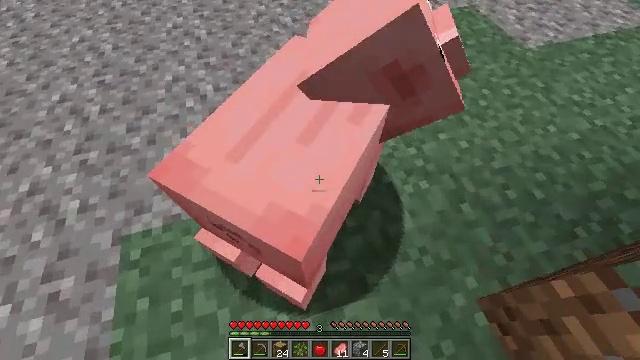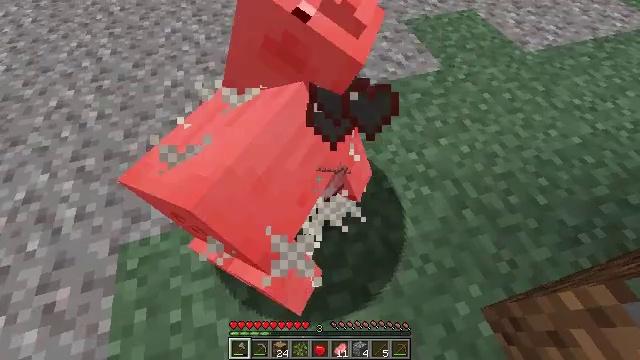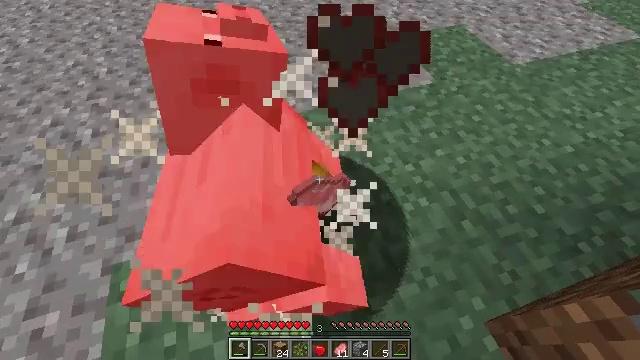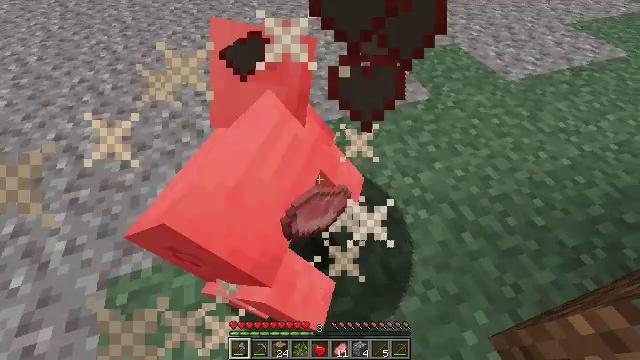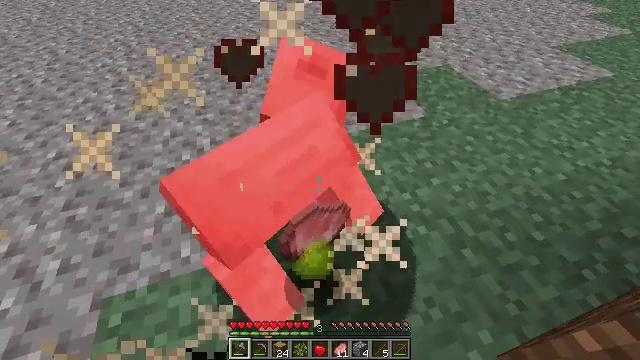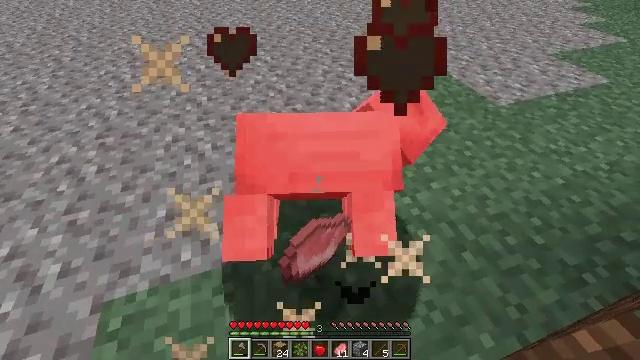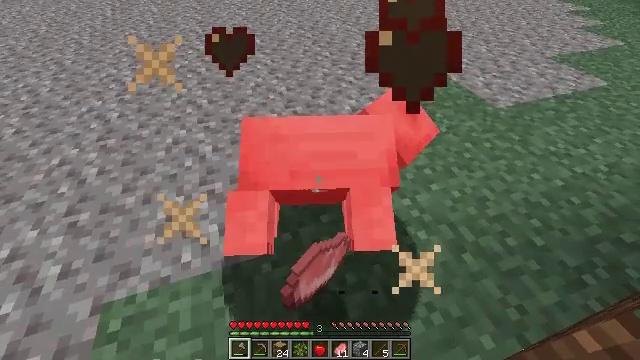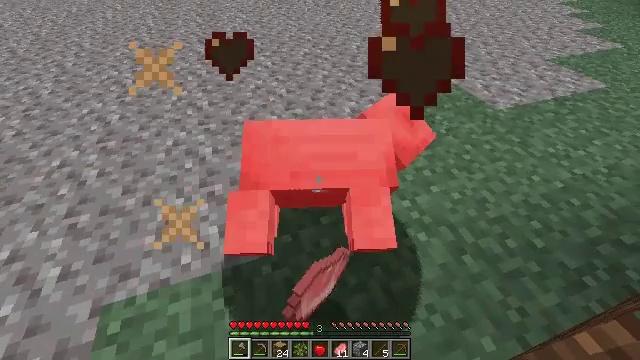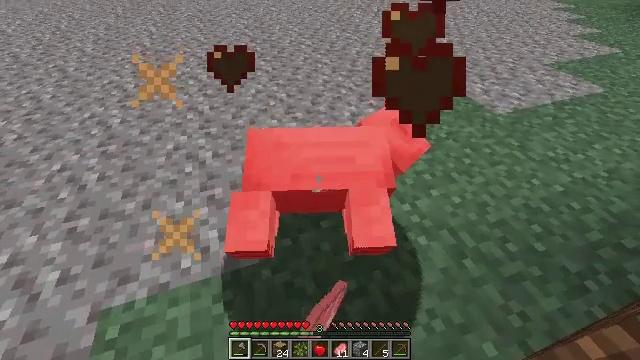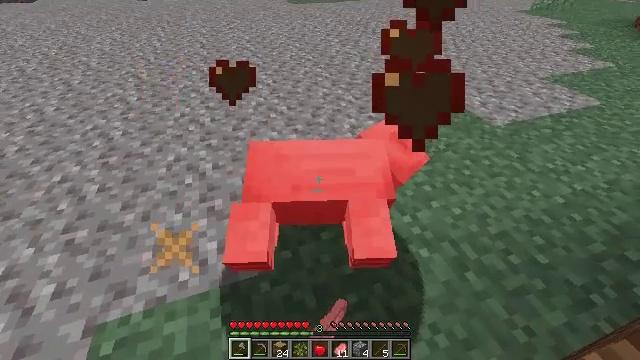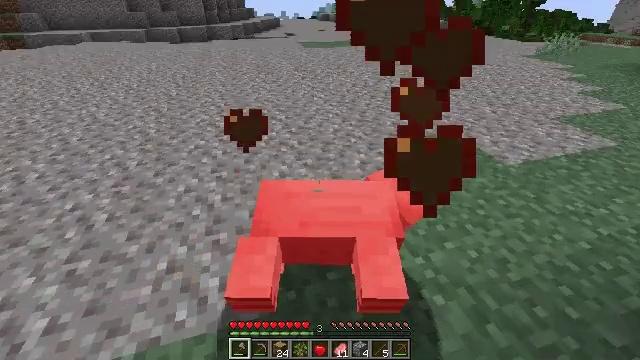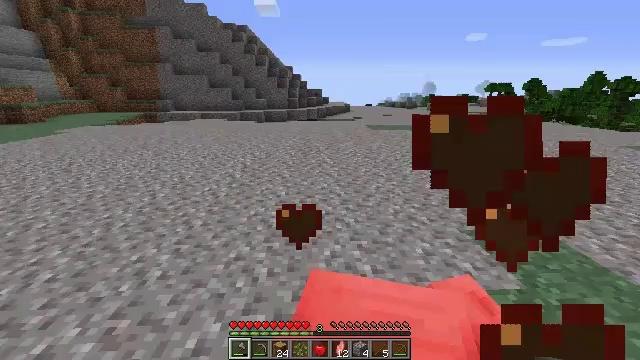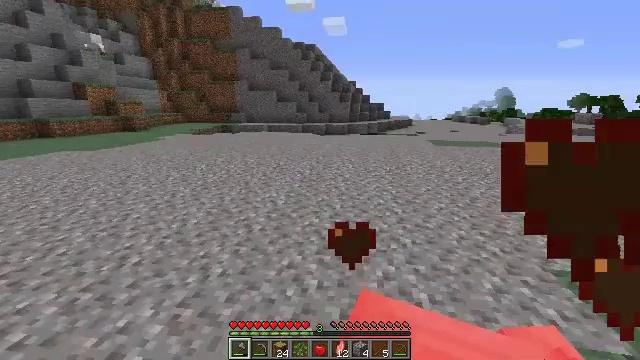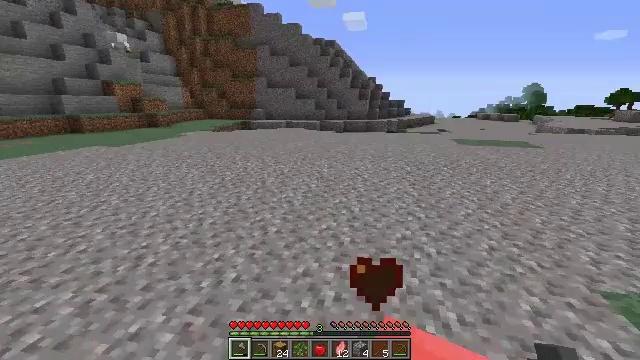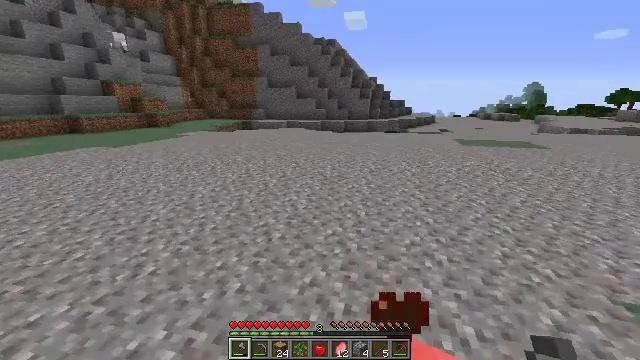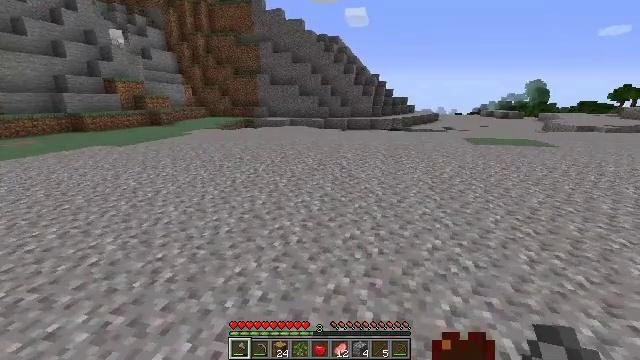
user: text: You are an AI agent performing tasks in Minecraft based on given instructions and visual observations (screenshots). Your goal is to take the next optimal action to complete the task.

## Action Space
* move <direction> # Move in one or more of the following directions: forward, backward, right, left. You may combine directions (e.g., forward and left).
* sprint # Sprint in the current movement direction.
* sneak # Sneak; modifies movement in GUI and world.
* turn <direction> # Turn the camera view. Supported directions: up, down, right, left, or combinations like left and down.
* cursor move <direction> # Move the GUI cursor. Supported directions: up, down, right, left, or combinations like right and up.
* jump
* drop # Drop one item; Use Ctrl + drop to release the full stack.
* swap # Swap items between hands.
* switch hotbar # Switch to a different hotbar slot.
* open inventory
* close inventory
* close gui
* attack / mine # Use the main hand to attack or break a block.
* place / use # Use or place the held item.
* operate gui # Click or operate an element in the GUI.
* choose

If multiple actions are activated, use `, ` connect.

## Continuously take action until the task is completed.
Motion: motion action
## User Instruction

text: Mine the coal ore underground.
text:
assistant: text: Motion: no_op
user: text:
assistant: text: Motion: turn right and up
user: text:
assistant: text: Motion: turn up
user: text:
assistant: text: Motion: turn up
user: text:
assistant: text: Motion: turn up
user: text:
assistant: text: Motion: no_op
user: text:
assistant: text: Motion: no_op
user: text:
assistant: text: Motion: no_op
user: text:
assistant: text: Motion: turn up
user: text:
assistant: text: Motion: move forward, turn left and up
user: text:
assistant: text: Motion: move forward, turn left and up
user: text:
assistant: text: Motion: move forward, turn left and up
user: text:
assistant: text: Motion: move forward, turn left
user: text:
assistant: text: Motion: move forward and move left
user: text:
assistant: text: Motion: move left
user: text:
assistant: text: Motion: move left
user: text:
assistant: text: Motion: move left
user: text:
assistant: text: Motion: move left
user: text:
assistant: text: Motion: move forward and move left, turn left and up
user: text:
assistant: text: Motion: move forward and move left, turn left and up
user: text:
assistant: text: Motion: move forward and move left, turn left and up
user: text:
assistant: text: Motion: move left
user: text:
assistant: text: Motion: move forward and move left
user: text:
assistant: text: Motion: move forward and move left
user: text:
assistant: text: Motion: move forward and move left, turn left
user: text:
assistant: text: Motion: move forward and move left, turn left
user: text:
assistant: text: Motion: move forward and move left, turn left
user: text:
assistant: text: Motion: move forward and move left, turn left and down
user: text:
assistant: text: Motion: move forward and move left
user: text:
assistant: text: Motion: move forward and move left